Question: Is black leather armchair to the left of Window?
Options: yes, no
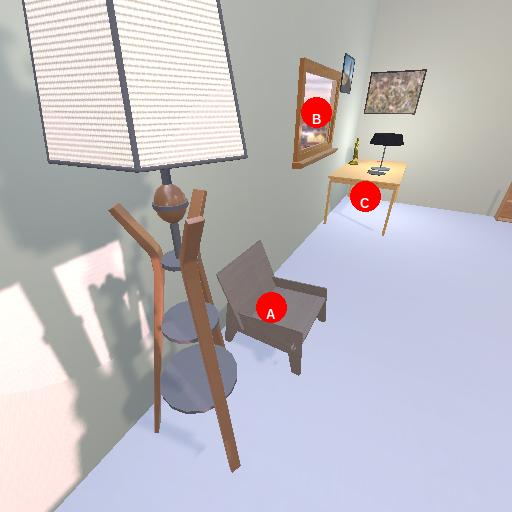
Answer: yes